Field crop: tomato
Growth stage: 2
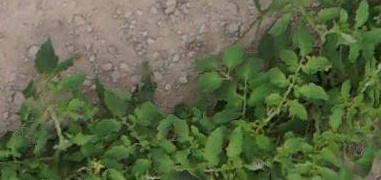
Species: tomato